Field crop: maize
Growth stage: 2
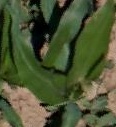
Species: maize